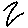
Label: zigzag